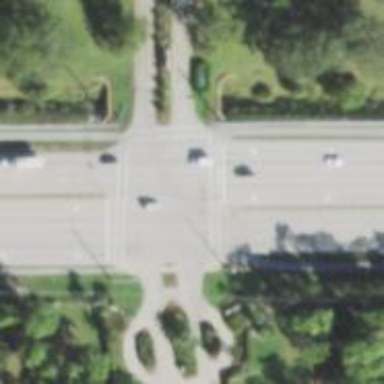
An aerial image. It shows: Crossing on cycleway.